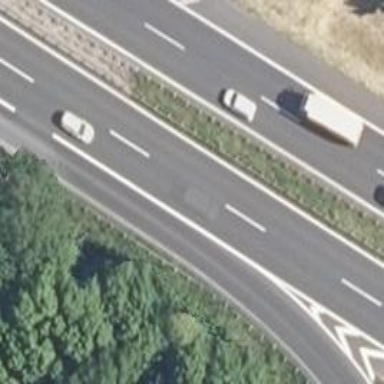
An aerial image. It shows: Motorway junction.